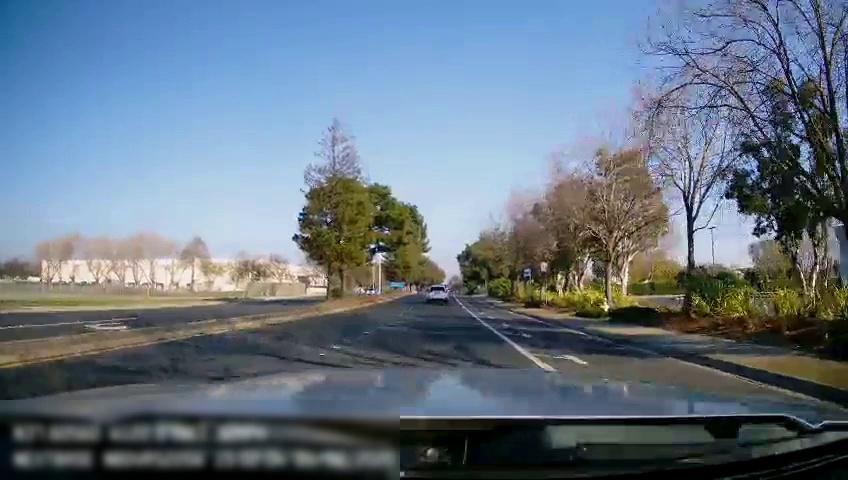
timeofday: Day
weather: Sunny
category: Drivable Space
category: Drivable Space
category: Vehicles | SUV
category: Vehicles | SUV
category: Lanes | Current Lane
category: Lanes | Current Lane
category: Lanes | Alternate Lane
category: Lanes | Opposite Lane
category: Traffic | Signs